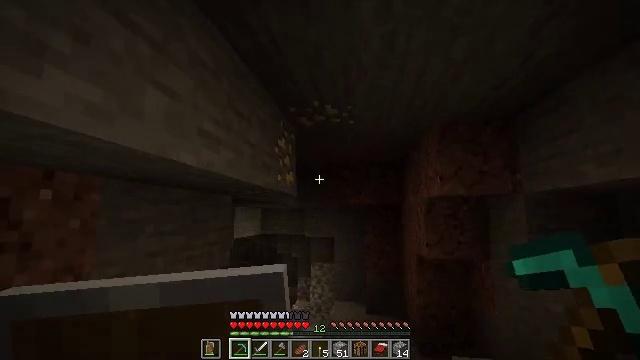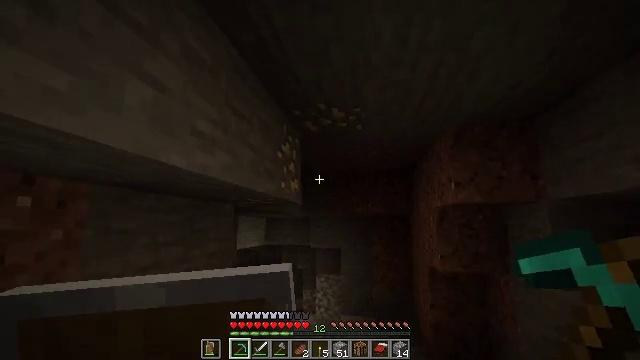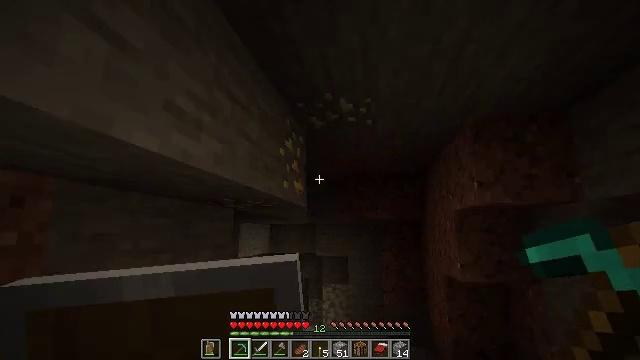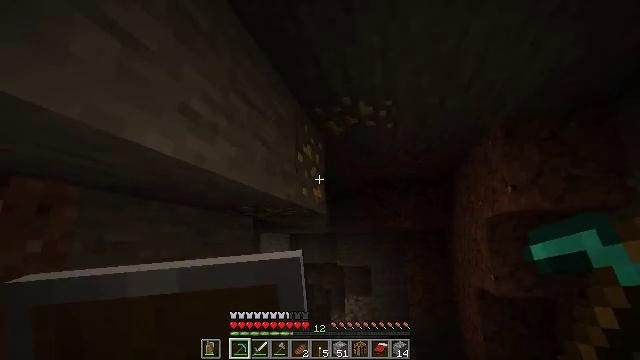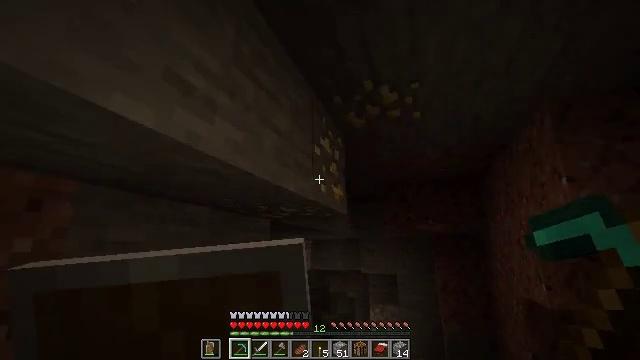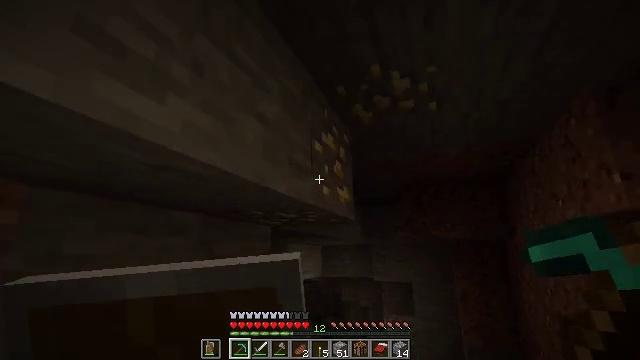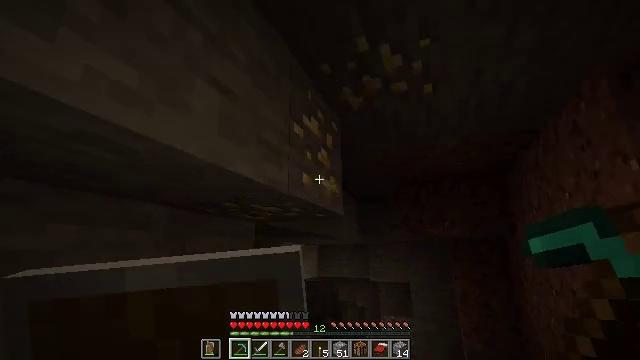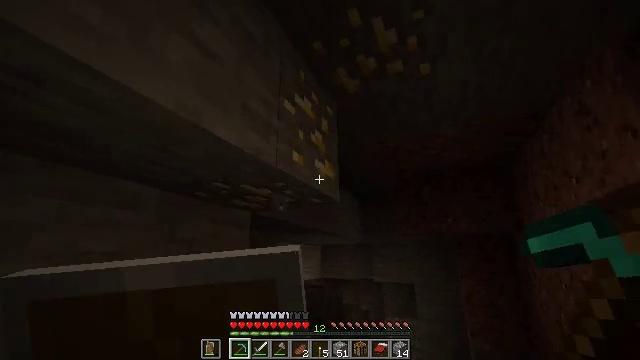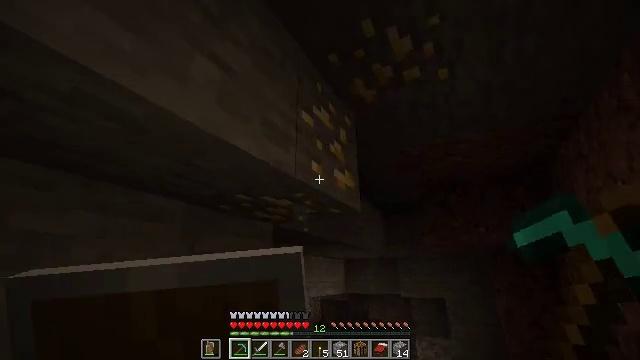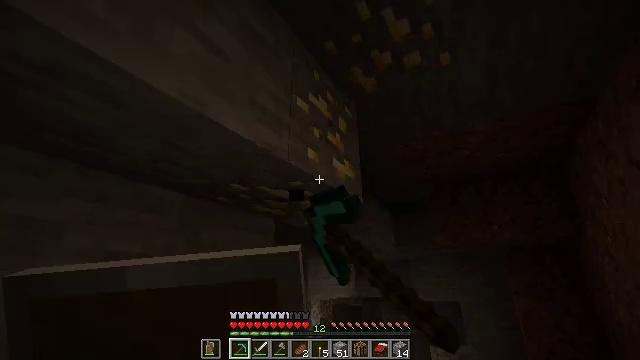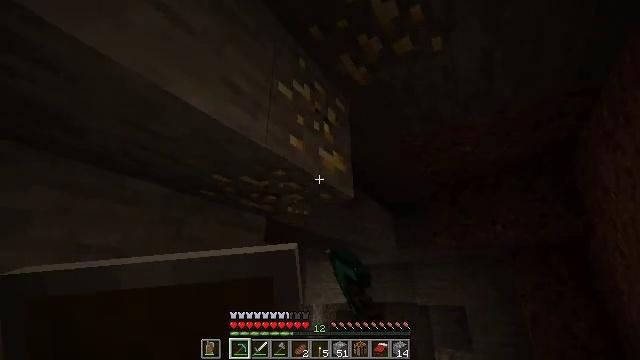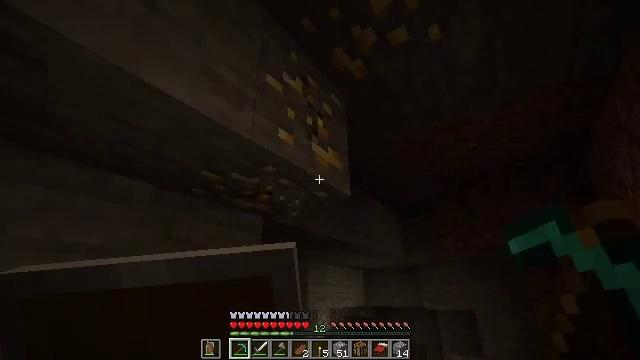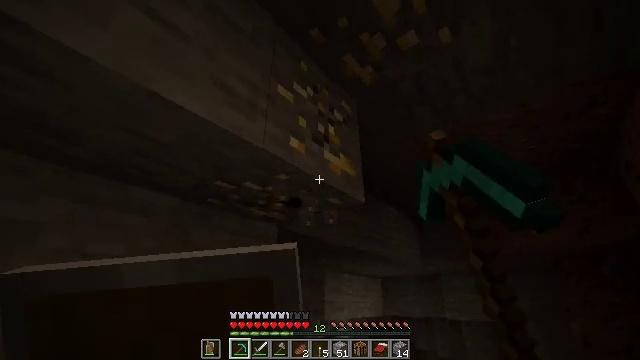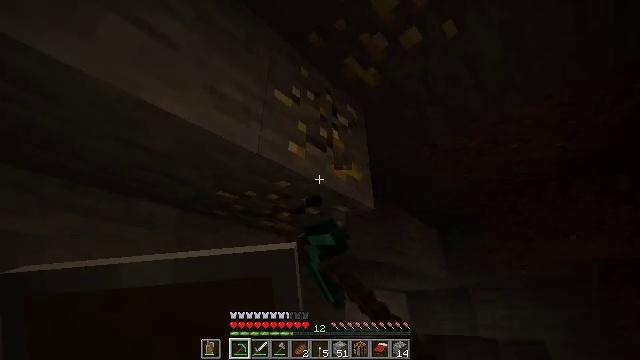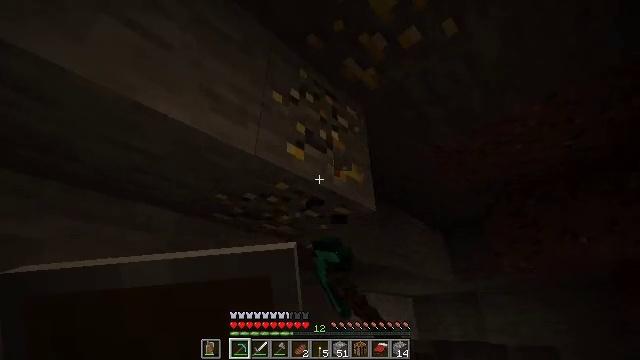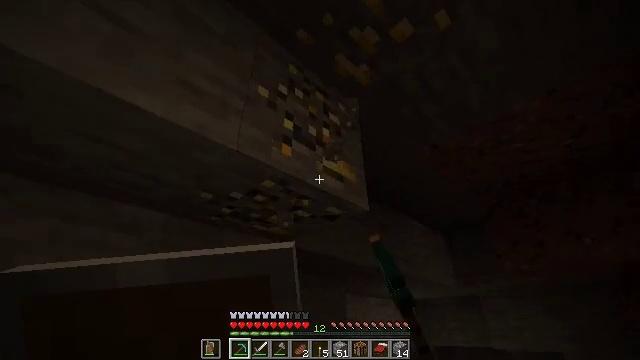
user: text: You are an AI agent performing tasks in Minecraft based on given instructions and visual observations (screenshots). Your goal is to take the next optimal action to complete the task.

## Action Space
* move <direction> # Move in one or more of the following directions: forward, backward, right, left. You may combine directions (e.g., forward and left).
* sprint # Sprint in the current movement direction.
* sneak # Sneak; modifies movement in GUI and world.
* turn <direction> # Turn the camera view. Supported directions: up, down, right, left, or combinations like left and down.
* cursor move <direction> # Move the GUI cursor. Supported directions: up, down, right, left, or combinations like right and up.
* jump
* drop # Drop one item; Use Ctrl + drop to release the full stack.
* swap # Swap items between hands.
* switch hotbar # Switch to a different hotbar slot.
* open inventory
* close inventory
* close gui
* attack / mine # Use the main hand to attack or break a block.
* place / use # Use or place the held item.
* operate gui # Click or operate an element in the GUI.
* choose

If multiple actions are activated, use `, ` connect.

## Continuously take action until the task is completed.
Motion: motion action
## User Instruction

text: Mine the gold ore underground.
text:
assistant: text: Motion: move forward, turn left and up
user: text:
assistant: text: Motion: move forward, turn left and up
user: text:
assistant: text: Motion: move forward, turn left and up
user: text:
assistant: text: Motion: move forward, turn left and up
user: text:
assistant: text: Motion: move forward and move right, turn left and up
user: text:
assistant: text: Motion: move forward and move right, sneak
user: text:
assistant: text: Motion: move forward and move right, sneak, turn left and up, attack / mine
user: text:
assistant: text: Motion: move forward and move right, sneak, turn left and up, attack / mine
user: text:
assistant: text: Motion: move forward and move right, sneak, turn left and up, attack / mine
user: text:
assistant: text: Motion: move forward and move right, sneak, turn left and up, attack / mine
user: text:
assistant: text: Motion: move forward and move right, sneak, turn left, attack / mine
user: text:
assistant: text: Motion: move forward and move right, sneak, turn left and up, attack / mine
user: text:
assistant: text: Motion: move forward and move right, sneak, turn left and up, attack / mine
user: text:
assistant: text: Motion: move forward and move right, sneak, turn left, attack / mine
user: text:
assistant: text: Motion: move forward and move right, sneak, attack / mine
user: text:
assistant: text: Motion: move forward and move right, sneak, turn left and up, attack / mine
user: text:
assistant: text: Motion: move forward, sneak, turn left and up, attack / mine
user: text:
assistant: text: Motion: move forward, sneak, attack / mine
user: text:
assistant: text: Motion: sneak, attack / mine
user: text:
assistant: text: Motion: sneak, attack / mine
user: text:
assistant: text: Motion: sneak, attack / mine
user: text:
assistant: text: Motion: sneak, turn up, attack / mine
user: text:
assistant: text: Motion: sneak, turn up, attack / mine
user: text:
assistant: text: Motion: sneak, turn up, attack / mine
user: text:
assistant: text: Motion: sneak, turn right and up, attack / mine
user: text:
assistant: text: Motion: sneak, turn right and up, attack / mine
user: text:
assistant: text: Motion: sneak, turn right and up, attack / mine
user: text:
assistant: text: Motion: sneak, attack / mine
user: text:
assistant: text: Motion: sneak, attack / mine
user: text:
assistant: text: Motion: sneak, attack / mine